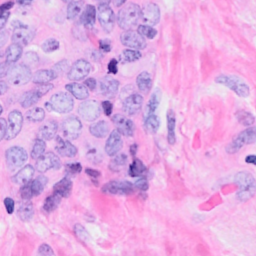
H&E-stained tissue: Breast